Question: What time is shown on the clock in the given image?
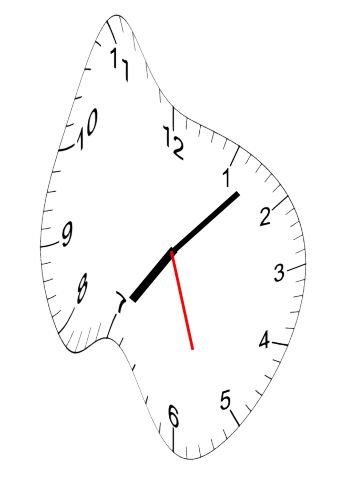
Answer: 07:07:27